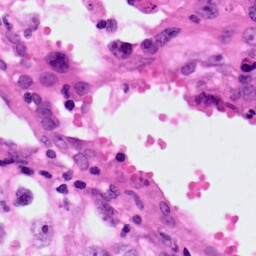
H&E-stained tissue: Lung